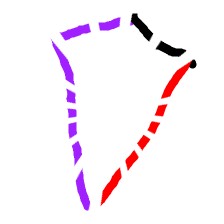
Shape: kite